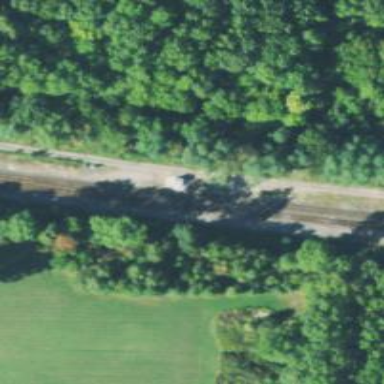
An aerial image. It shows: Outdoor signal box along the railway.